Aerial crown-view tile of a tropical tree (Barro Colorado Island, Panama), acquired 20241014:
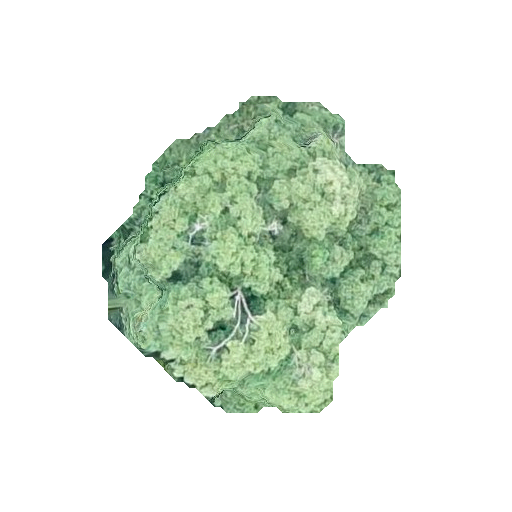
Species: Ocotea leptobotra
GBIF accepted scientific name: Ocotea leptobotra
Crown area: 104.444 m²